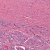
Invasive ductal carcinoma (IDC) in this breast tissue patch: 1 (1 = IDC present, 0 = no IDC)